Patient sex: F
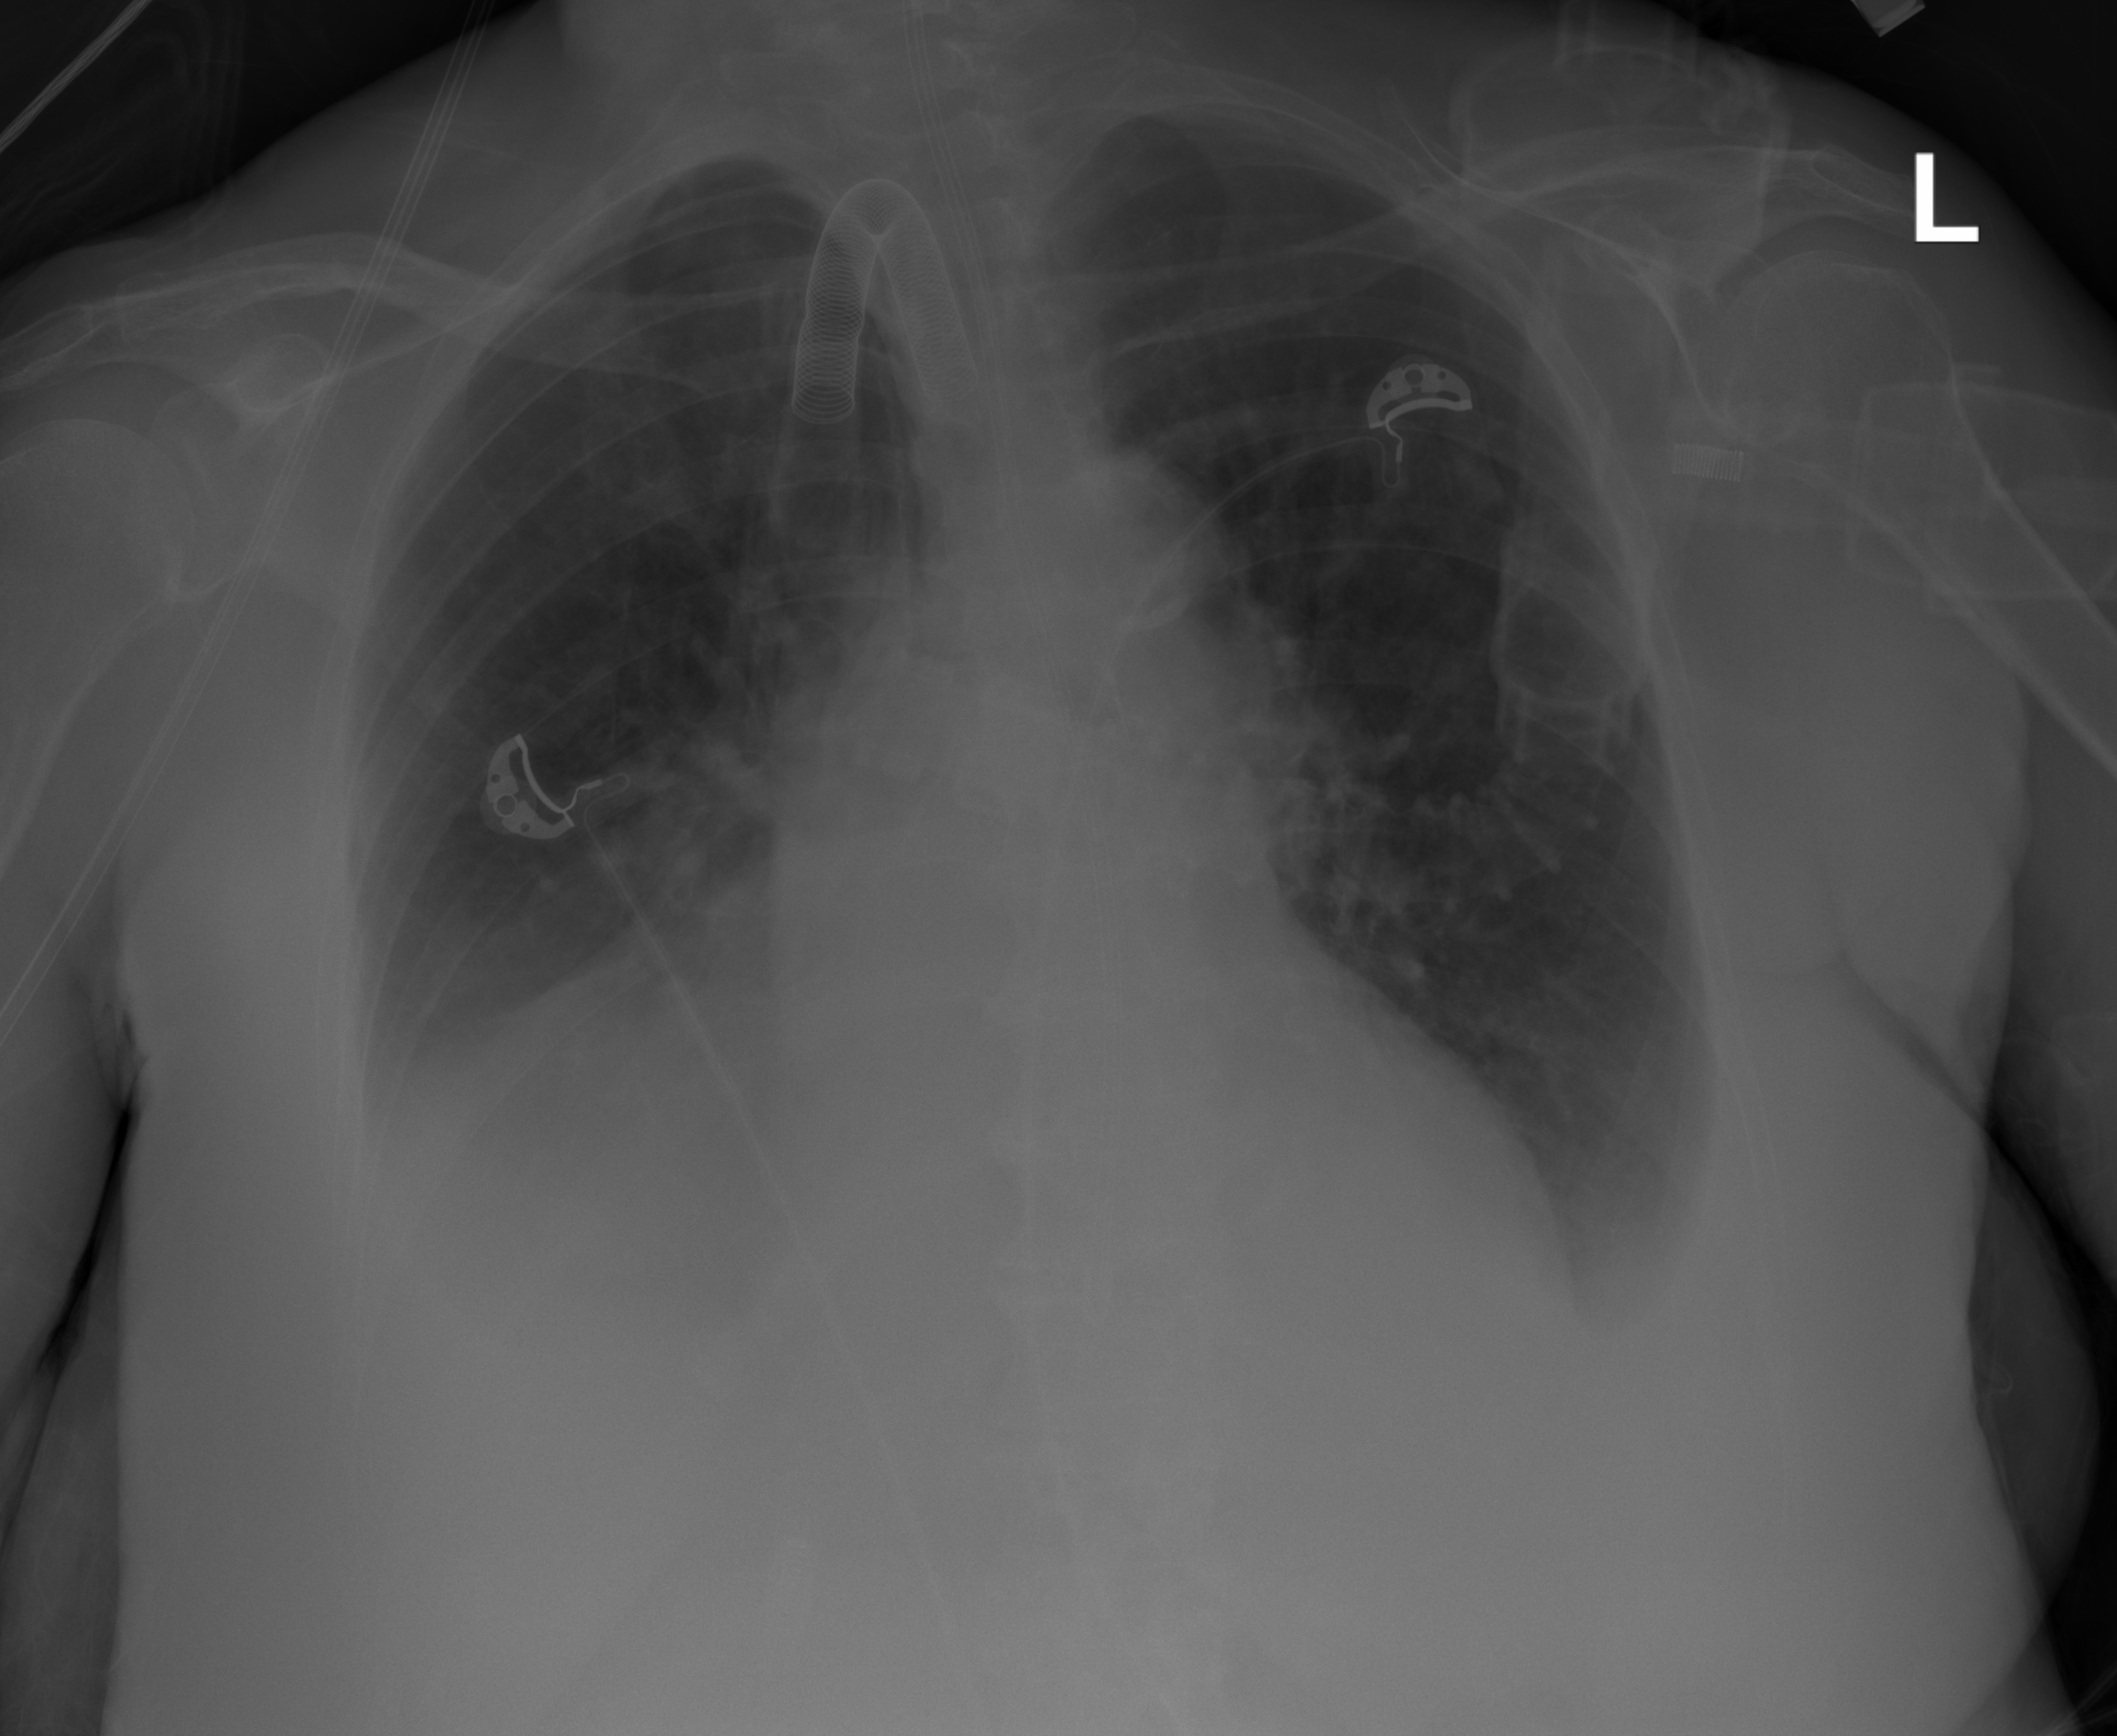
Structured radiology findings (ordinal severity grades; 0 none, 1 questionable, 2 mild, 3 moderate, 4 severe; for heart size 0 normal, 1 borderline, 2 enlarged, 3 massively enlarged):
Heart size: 2
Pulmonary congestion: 2
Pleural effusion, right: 2
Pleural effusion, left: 2
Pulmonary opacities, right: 0
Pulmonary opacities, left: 0
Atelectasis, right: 2
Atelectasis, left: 2